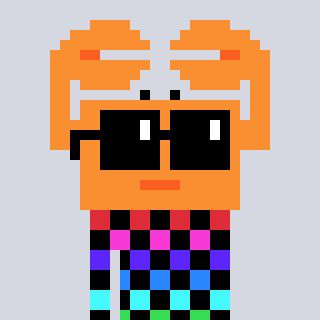
a pixel art character with square black sunglasses, a crab-shaped head and a hotbrown-colored body on a cool background